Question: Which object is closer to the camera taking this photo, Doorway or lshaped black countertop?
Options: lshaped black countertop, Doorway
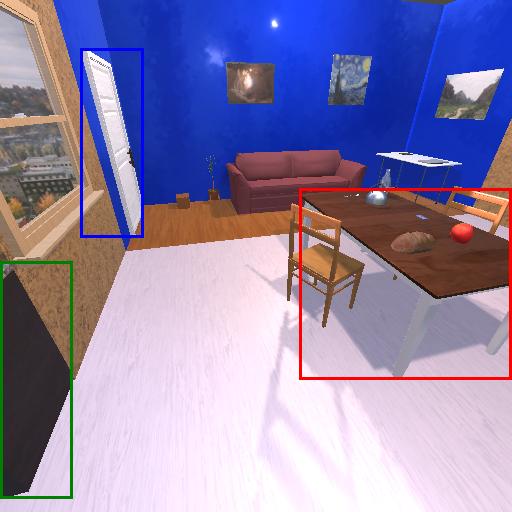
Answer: lshaped black countertop